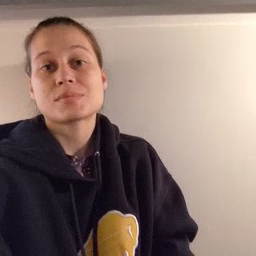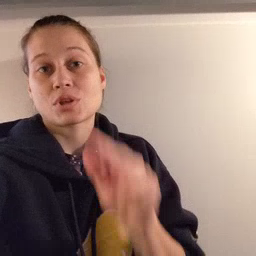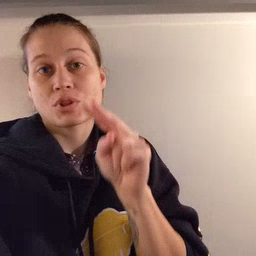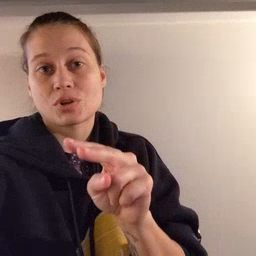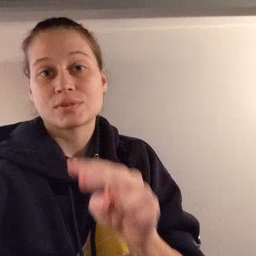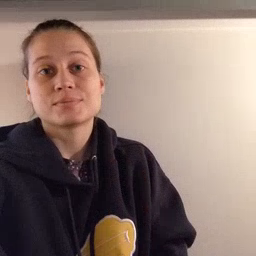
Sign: look